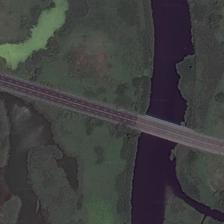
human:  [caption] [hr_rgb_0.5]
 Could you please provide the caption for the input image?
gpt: a long and narrow bridge and its exit is fan-shape .

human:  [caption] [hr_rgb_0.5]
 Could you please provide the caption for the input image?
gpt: a long bridge is on a curved river .

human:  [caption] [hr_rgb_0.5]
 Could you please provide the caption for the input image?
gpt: the bridge across the river links the crossroads and another road near the stadium .

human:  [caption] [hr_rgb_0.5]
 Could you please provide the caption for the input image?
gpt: a long bridge is on a river with large pieces of meadows on two sides of it .

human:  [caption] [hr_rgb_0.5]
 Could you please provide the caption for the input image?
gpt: a long bridge is on a river with a large piece of meadow next to it .